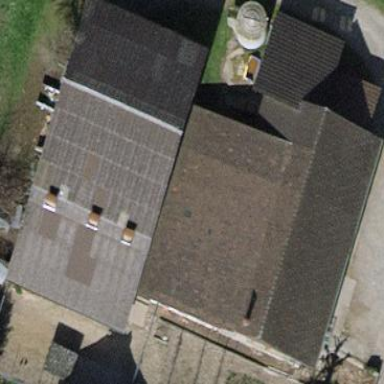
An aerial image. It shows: Rural barn.